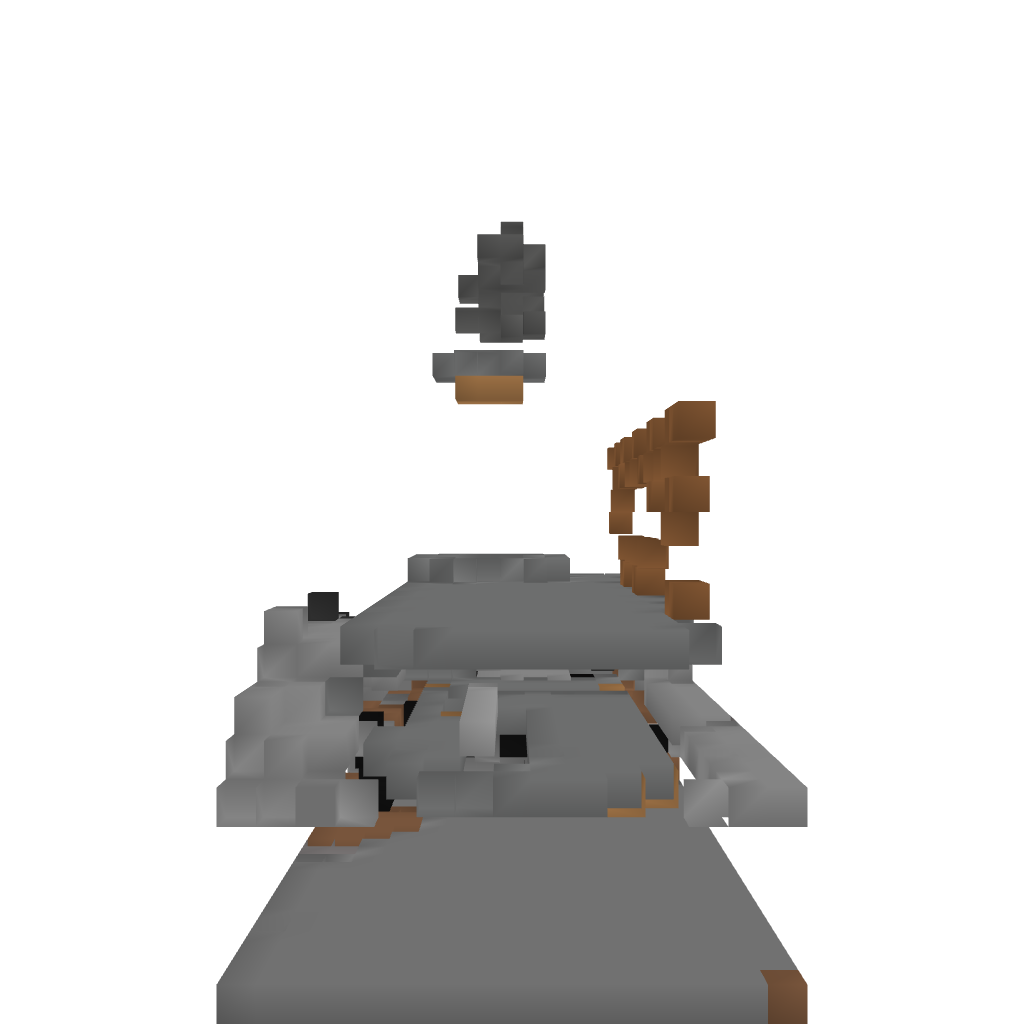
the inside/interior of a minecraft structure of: Working Bacon Factory